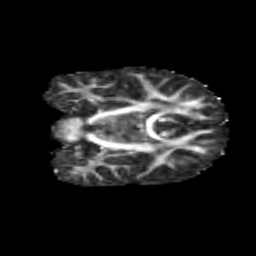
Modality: FA
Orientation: coronal
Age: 9
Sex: male
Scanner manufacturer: siemens
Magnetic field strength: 3 T
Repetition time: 3.8 s
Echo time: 0.07 s